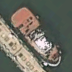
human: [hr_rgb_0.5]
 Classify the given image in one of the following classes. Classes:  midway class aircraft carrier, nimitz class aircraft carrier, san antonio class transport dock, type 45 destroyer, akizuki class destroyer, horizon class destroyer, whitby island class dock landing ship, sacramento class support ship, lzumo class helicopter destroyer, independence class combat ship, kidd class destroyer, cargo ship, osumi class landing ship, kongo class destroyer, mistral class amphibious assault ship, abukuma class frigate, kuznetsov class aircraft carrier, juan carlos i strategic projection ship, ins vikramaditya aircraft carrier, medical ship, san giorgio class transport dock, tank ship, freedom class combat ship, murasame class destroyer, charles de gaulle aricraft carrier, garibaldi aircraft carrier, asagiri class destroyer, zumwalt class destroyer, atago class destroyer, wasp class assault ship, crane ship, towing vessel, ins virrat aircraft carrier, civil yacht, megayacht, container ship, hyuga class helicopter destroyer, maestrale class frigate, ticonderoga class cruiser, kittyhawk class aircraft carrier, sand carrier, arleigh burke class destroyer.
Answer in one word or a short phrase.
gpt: Towing vessel